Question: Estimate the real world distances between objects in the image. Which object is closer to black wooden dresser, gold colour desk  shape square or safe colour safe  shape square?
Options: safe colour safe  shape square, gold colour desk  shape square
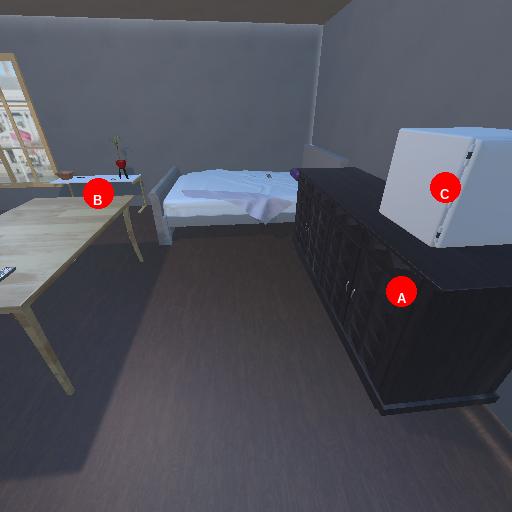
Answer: safe colour safe  shape square